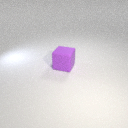
large purple rubber cube